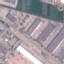
Land use / land cover class: Industrial